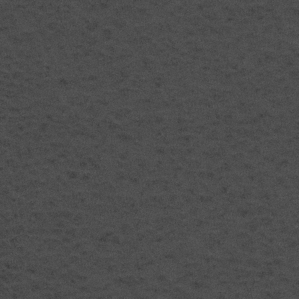
Label: frost